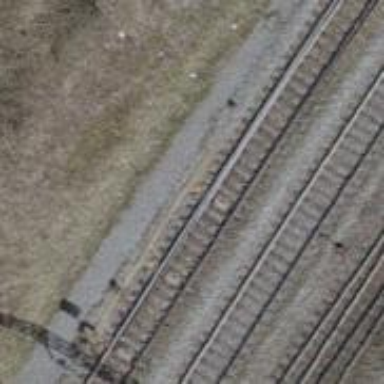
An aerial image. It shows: Single railway track with electrification through contact line.